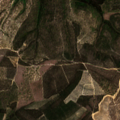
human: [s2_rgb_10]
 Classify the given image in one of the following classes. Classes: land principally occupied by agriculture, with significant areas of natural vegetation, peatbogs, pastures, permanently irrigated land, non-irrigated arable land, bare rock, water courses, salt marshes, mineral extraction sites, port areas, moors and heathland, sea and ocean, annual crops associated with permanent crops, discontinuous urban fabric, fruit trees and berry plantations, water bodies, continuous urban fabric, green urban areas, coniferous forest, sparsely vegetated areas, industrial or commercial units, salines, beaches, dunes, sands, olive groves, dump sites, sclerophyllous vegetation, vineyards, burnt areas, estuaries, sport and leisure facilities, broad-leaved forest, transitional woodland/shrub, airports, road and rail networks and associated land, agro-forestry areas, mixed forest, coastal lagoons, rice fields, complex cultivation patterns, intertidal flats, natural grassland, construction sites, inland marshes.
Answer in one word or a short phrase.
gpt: broad-leaved forest, mixed forest